Question: I cannot understand how to avoid text overflow like this:

My markup:
'''
<div class="sidebar">
<div class="well">
<span class="folders_icons">
<a id="add_folder" name="add_folder">
<img src= "Images/Browser/add.JPG" title="add folder" /></a>
<a id="remove_folder" name="remove_folder">
<img src="Images/Browser/delete.JPG" title="remove folder" /></a>
<a id="rename_folder" name="rename_folder">
<img src="Images/Browser/rename.JPG" title="rename folder" /></a>
</span>
<h5>My Folders</h5>
<div id="jstree"></div>
</div>
</div>
'''
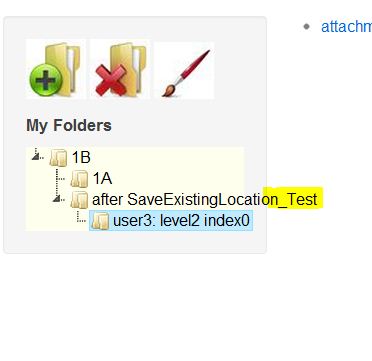
Answer: You can play with the 'text-overflow' css attribute.
'''
#jstree {
white-space: nowrap;
overflow: hidden;
text-overflow: ellipsis;
}
'''
- <URL>